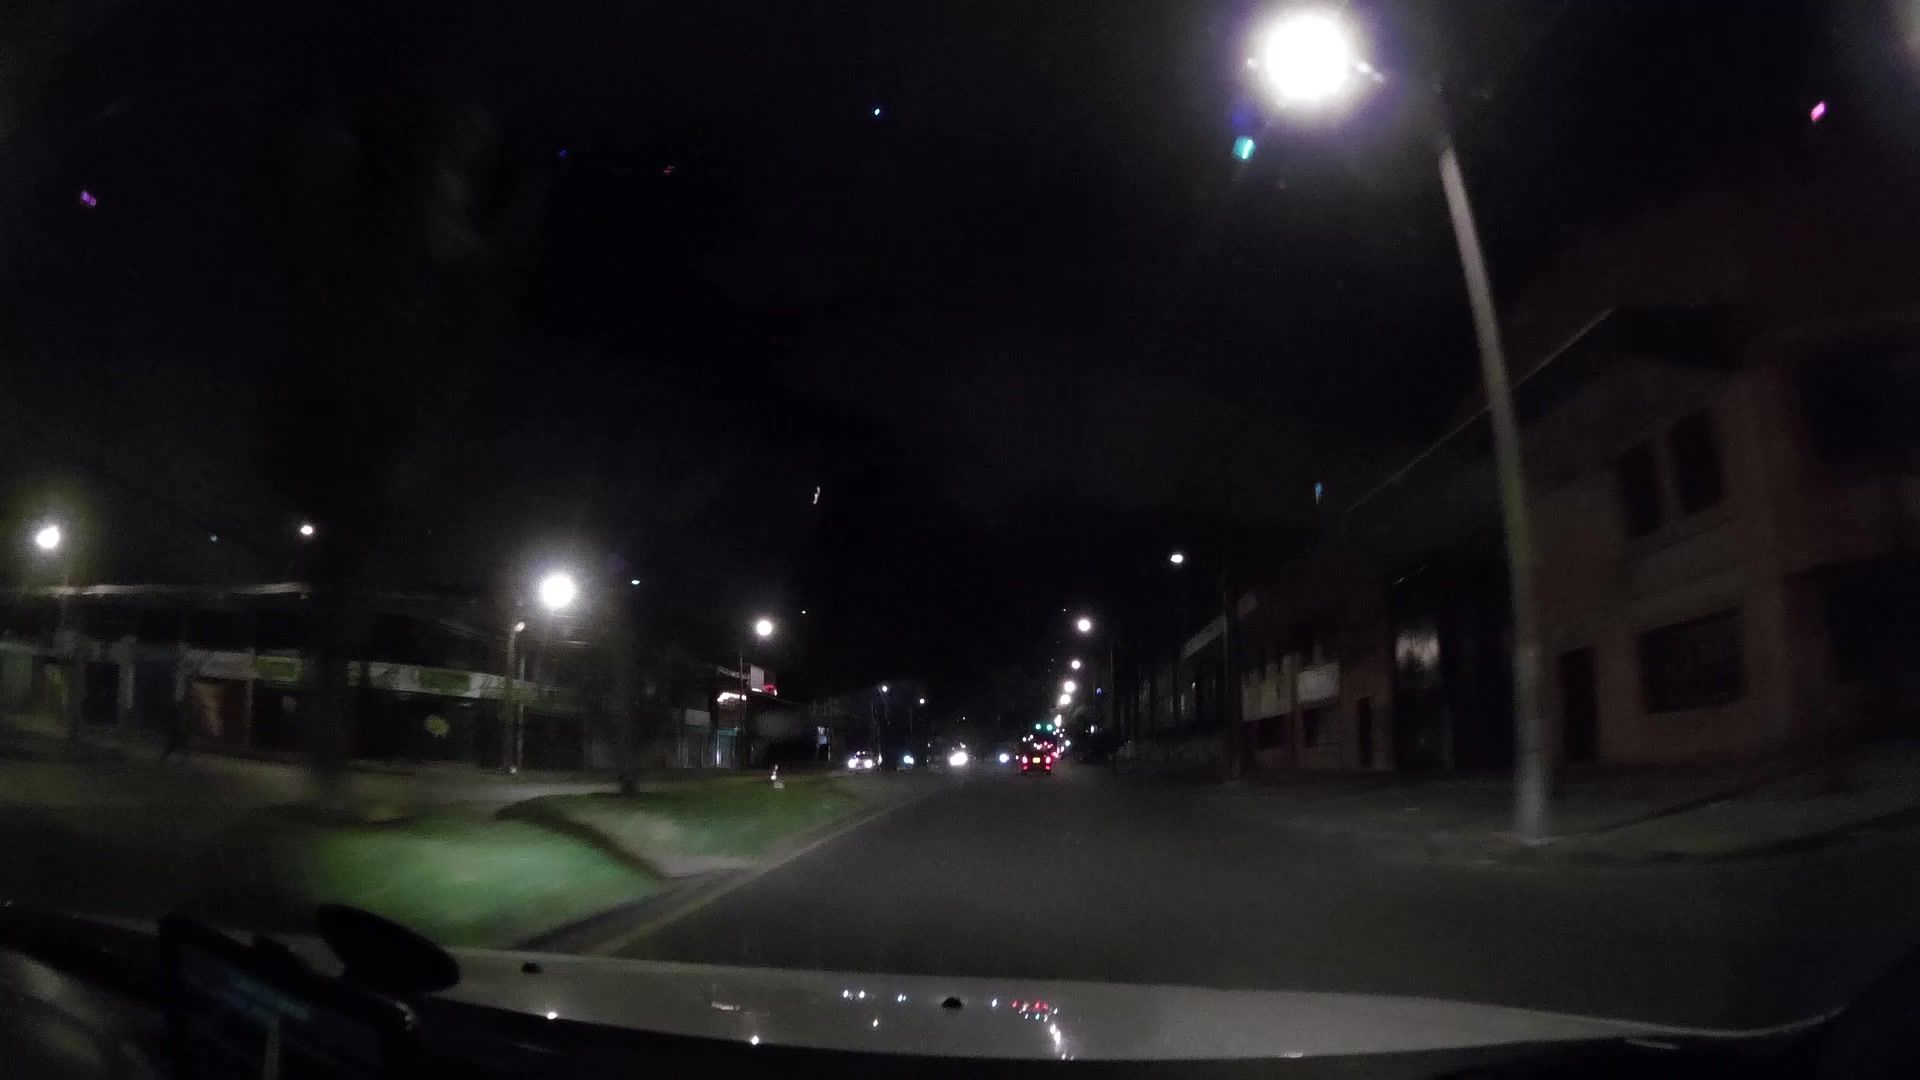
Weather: clear
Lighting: night
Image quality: slightly poor
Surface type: driving surface
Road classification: tertiary
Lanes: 2
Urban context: urban centre
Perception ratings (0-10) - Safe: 1.88, Lively: 3.65, Beautiful: 3.43, Boring: 4.87, Depressing: 2.03, Wealthy: 1.62